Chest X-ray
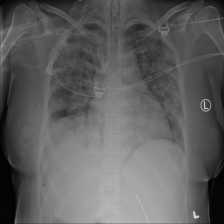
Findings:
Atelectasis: negative
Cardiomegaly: positive
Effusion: negative
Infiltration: negative
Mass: negative
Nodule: negative
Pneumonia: negative
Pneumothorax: negative
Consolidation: positive
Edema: negative
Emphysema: negative
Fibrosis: negative
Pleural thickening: negative
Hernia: negative